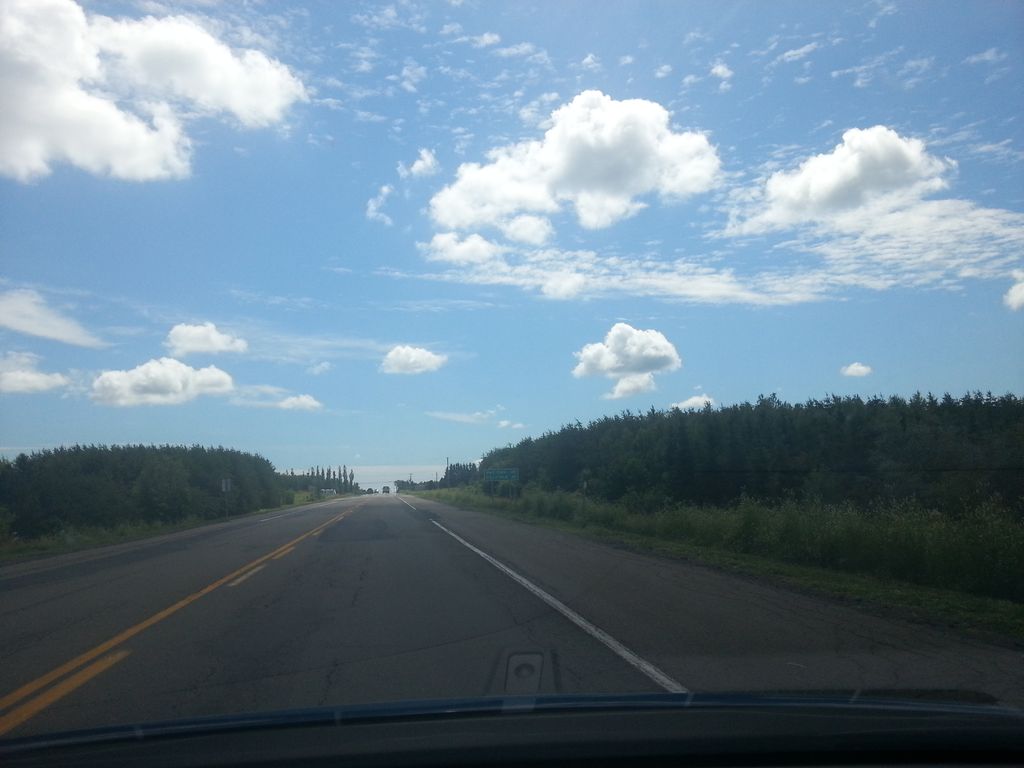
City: charlottetown